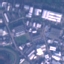
Label: Industrial